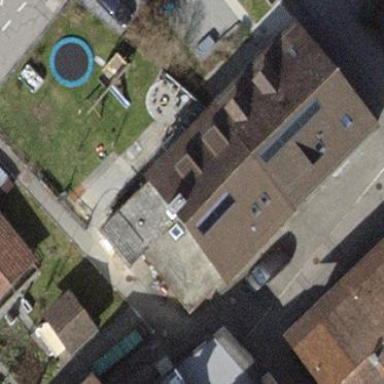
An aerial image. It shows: Gabled roof house.